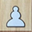
Piece: wP